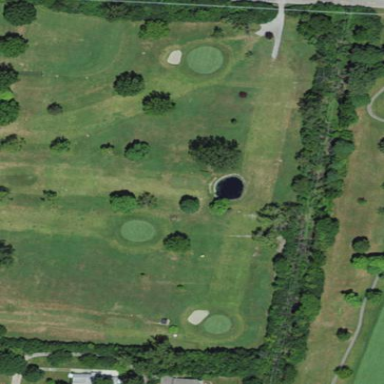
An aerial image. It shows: Rough area of golf course surrounded by woodland.